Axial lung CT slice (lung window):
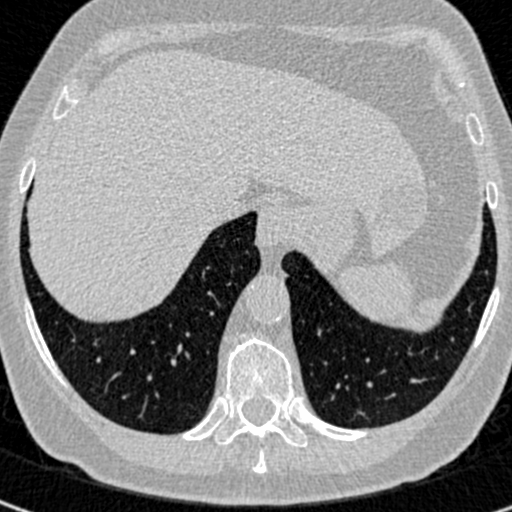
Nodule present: no